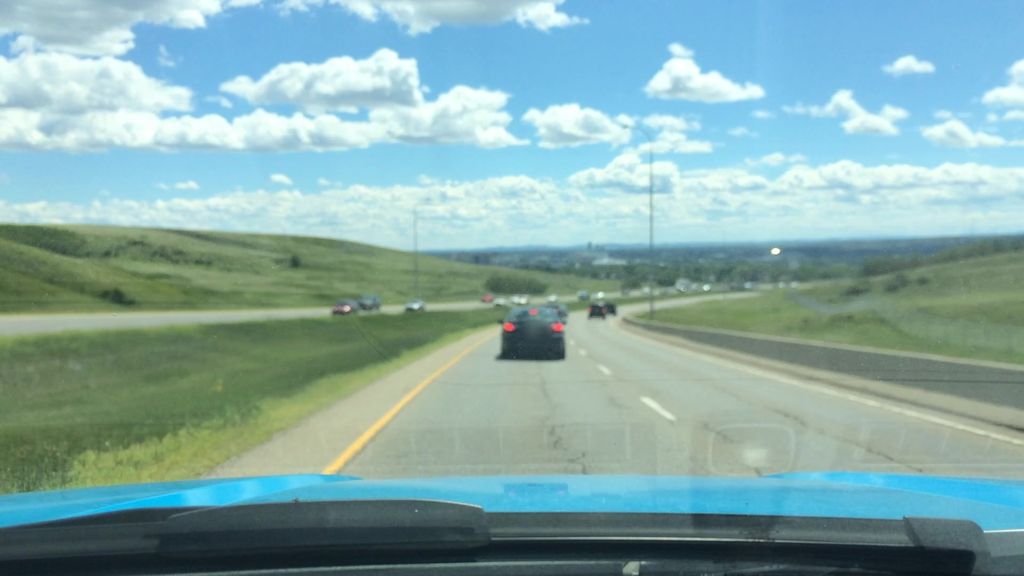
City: calgary